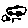
Label: car